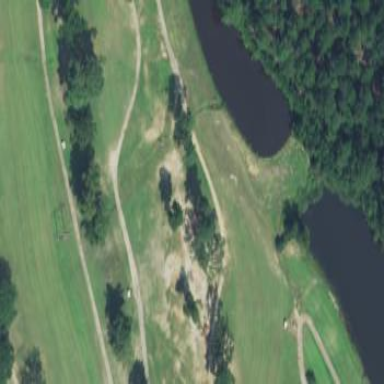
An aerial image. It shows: Grassy area designated as golf fairway.